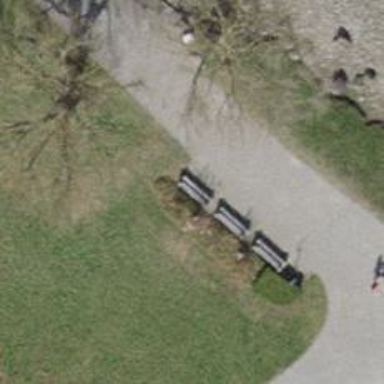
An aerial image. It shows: Bench for seating.